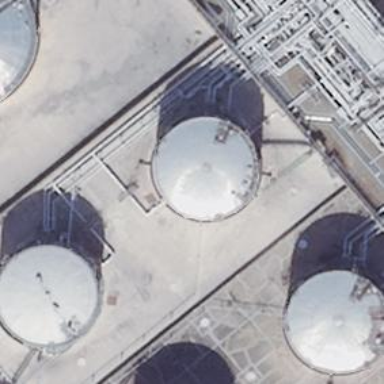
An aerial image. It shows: Storage tank which is man-made.